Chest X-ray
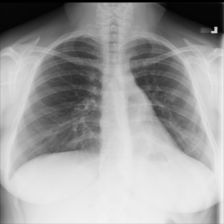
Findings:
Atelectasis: positive
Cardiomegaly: negative
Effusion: negative
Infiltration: negative
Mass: negative
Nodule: negative
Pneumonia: negative
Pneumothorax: negative
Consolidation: negative
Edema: negative
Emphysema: negative
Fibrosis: negative
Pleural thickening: negative
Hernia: negative